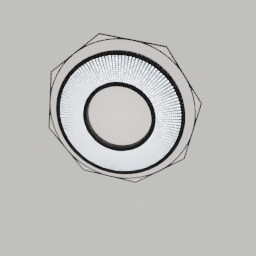
Label: lighting